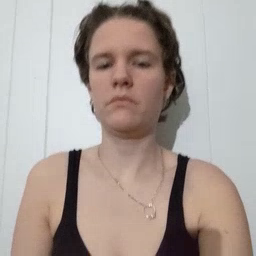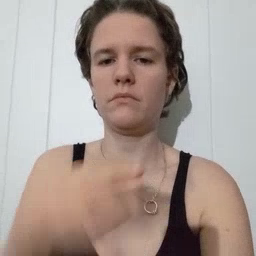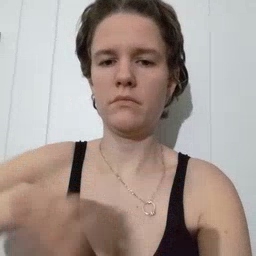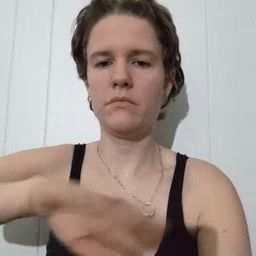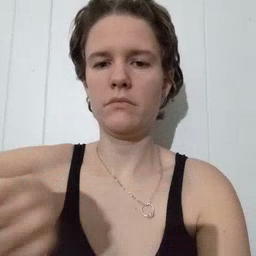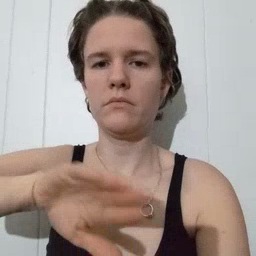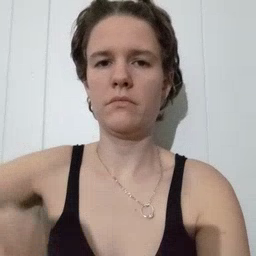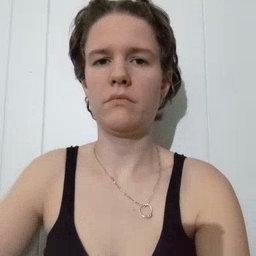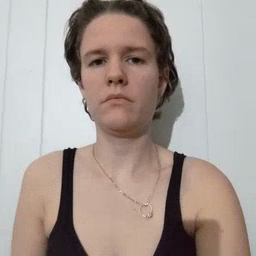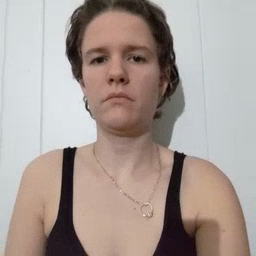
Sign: pool